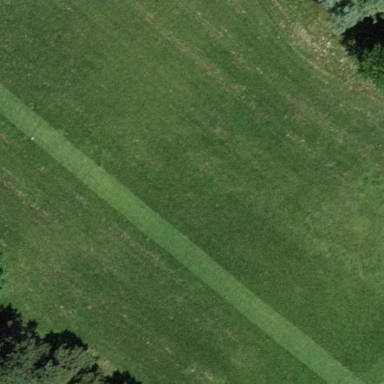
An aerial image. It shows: Golf fairway surrounded by grass.